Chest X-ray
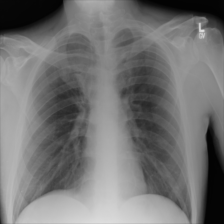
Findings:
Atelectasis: negative
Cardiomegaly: negative
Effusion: negative
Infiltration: negative
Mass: negative
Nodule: negative
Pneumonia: negative
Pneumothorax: negative
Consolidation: negative
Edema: negative
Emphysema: negative
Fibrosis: negative
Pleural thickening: negative
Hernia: negative